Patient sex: M
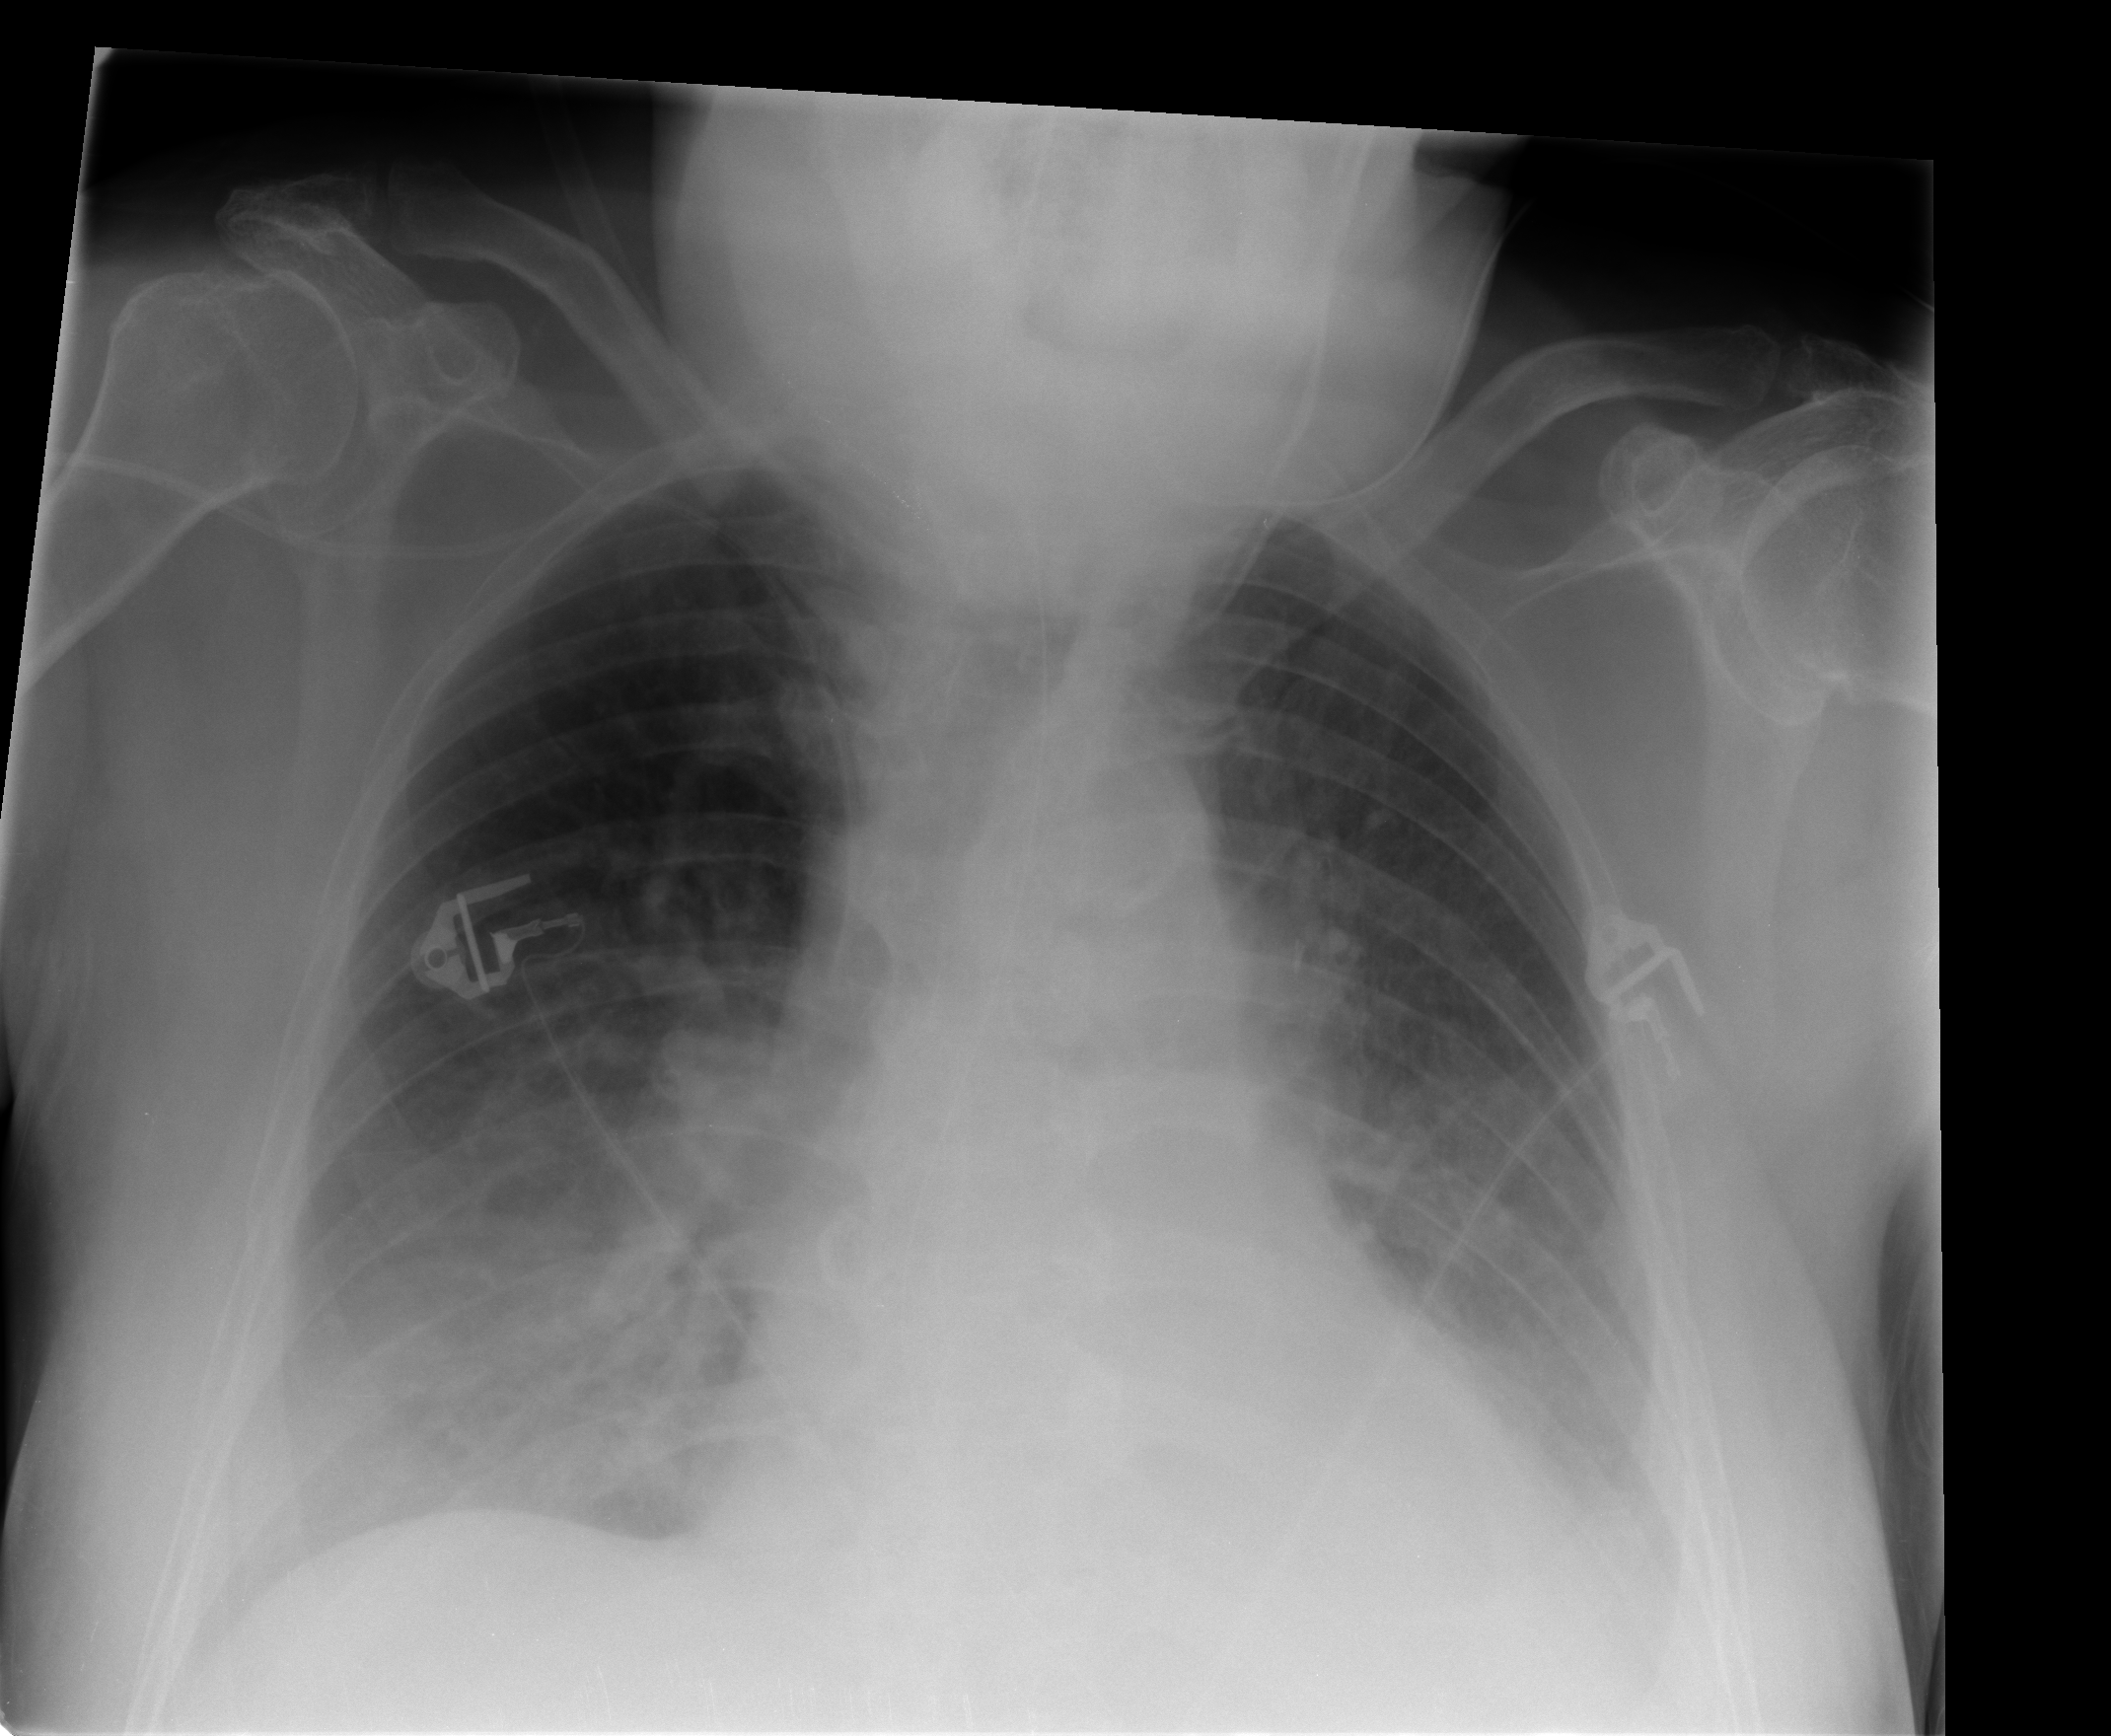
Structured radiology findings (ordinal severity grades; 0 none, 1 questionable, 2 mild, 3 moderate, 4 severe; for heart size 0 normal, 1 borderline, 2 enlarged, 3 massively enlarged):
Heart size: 2
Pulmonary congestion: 2
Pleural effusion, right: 2
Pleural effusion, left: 2
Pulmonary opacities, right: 2
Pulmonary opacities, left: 0
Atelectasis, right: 2
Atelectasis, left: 2